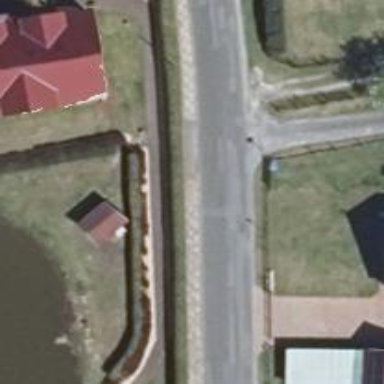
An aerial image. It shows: Tertiary road with asphalt surface and sidewalk on the left.